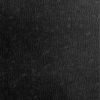
Label: dusty